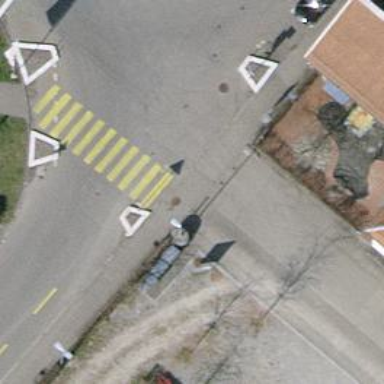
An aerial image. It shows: Bollard.